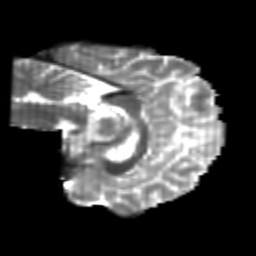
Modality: T2w
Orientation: sagittal
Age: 22
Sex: male
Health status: healthy
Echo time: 0.074 s